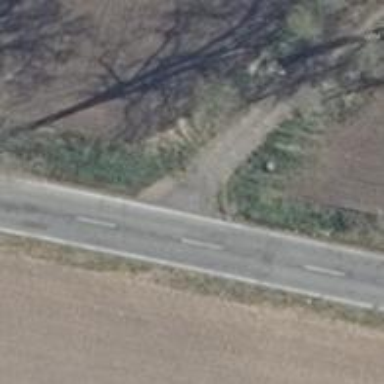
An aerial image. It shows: Unclassified road.